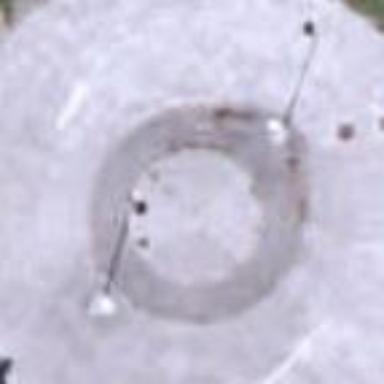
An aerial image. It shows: Residential road with concrete surface leading to roundabout.